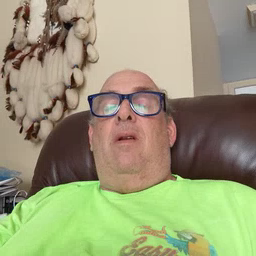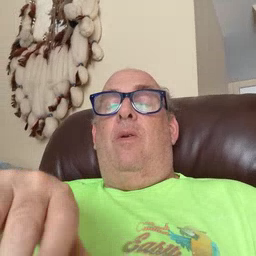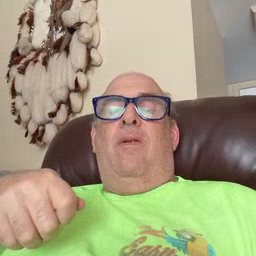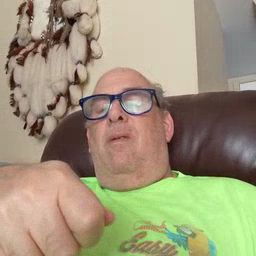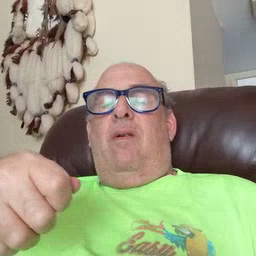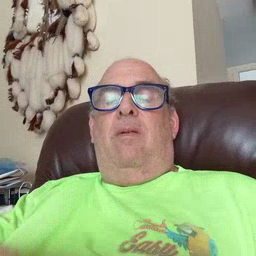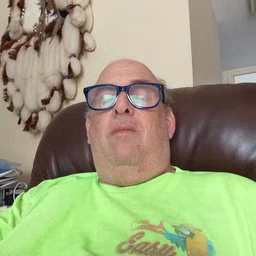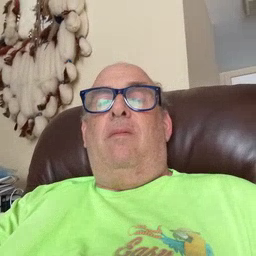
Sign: vacuum